Question: Currently I have a table that's linked to a MySQL Database and it get's the rows from the database.
It works perfectly and the arrays are displayed fine.
But instead of a normal table showing it down one each time, it's showing it side by side like below.

The Player Names are blanked out due to privacy. But the blanked out spaces are where the Player is.
Here is the database connect file:
'''
<?php
// MySQL Connection Details
$mysql_host = ""; // Host name
$mysql_username = ""; // Mysql username
$mysql_password = ""; // Mysql password
$mysql_database = ""; // Database name
$mysql_table = ""; // Table name
// MySQL Connection
$con = mysqli_connect("$mysql_host","$mysql_username","$mysql_password","$mysql_database");
// MySQL Error Logging
if (mysqli_connect_errno())
{
echo "MySQL Connection Failed: " . mysqli_connect_error();
}
$sql = "SELECT * FROM $mysql_table";
$result = $con->query($sql);
?>
'''
Below is how it's displayed in the main php file.
'''
<table id="ldr_table">
<tr class="lb_tb_hd" align="center">
<td>Player</td>
<td>Points</td>
<td>Wins</td>
<td>Kills</td>
<td>Deaths</td>
<td>Played</td>
</tr>
<tr class="ldr_alt">
<?php
require('{db connection file}');
while($row = mysqli_fetch_array($result, MYSQLI_BOTH))
{
echo '<td><center>' . $row['player_name'] . '</center></td>';
echo '<td><center>' . $row['score'] . '</center></td>';
echo '<td><center>' . $row['games_won'] . '</center></td>';
echo '<td><center>' . $row['kills'] . '</center></td>';
echo '<td><center>' . $row['deaths'] . '</center></td>';
echo '<td><center>' . $row['games_played'] . '</center></td>';
}
mysqli_close($con);
?>
</tr>
</table>
'''
I've tried several things including 'foreach' which had no effect on the format.
If there are other files needed I'll happily show them here.
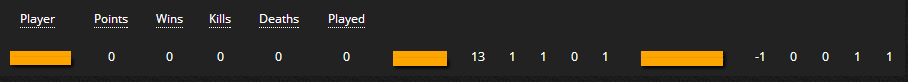
Answer: You need to create a new row for each SQL result
'''
<?php
require('{db connection file}');
while($row = mysqli_fetch_array($result, MYSQLI_BOTH))
{
echo '<tr class="ldr_alt">';
echo '<td><center>' . $row['player_name'] . '</center></td>';
echo '<td><center>' . $row['score'] . '</center></td>';
echo '<td><center>' . $row['games_won'] . '</center></td>';
echo '<td><center>' . $row['kills'] . '</center></td>';
echo '<td><center>' . $row['deaths'] . '</center></td>';
echo '<td><center>' . $row['games_played'] . '</center></td>';
echo '</tr>';
}
mysqli_close($con);
?>
'''
use
'''
text-align: center;
'''
Instead of multiple center balise.